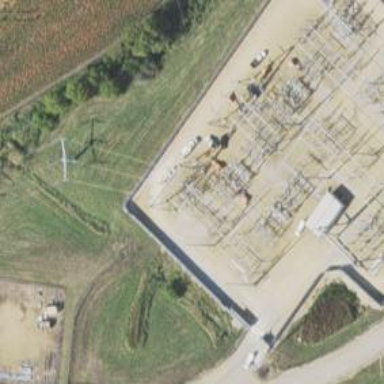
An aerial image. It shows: Switch used for power control.